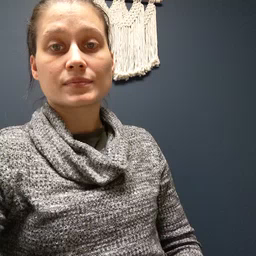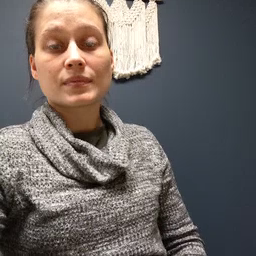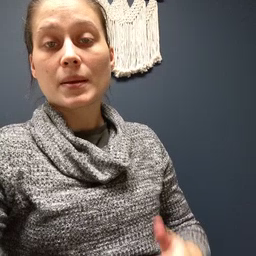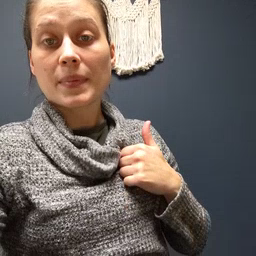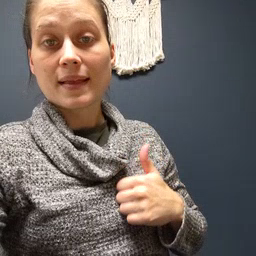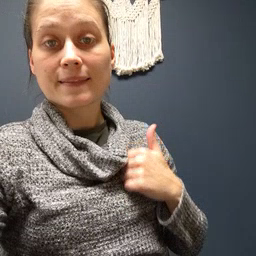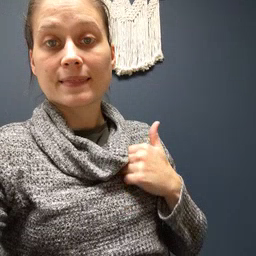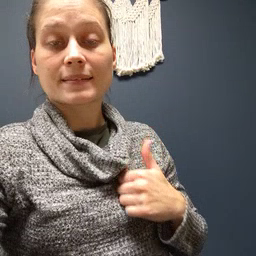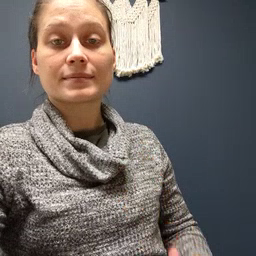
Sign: bath